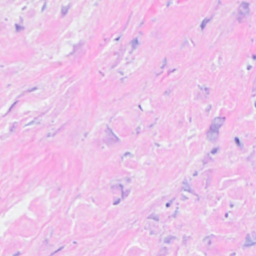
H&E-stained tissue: Breast